Question:
For the first part in red, it's kept together in one line.
But for the second part in red, it's splitted to multiple lines, which is not pure text but composed by Text & Link.
Here is the code:
'''
PdfDocument pdfDoc = new PdfDocument(new PdfWriter(dest));
Document doc = new Document(pdfDoc, PageSize.A4, false);
doc.SetMargins(55f, 55f, 45f, 55f);
var pageWidth = doc.GetPageEffectiveArea(PageSize.A4).GetWidth();
var pageHeight = doc.GetPageEffectiveArea(PageSize.A4).GetHeight();
var text1 = "Our PDF toolkit offers you one of the best-documented and most versatile PDF engines in the world (written in Java and .NET), which allows you to not only integrate PDF functionalities into your workflow, but also in your applications, processes products";
var text2 = "We have an active community of partners, customers, and contributors, that help us every day to improve our products, documentation and support. We see them as part of our iText family, and hope you will join our family too.";
var riseText = "[12,13,14,15]";
var link1 = new Link("12", PdfAction.CreateURI("http://123.com"));
link1.SetTextRise(3).SetFontColor(ColorConstants.ORANGE);
link1.GetLinkAnnotation().SetBorder(new PdfAnnotationBorder(0, 0, 0));
var link2 = new Link("13", PdfAction.CreateURI("http://123.com"));
link2.GetLinkAnnotation().SetBorder(new PdfAnnotationBorder(0, 0, 0));
link2.SetTextRise(3).SetFontColor(ColorConstants.ORANGE);
var link3 = new Link("14", PdfAction.CreateURI("http://123.com"));
link3.GetLinkAnnotation().SetBorder(new PdfAnnotationBorder(0, 0, 0));
link3.SetTextRise(3).SetFontColor(ColorConstants.ORANGE);
var link4 = new Link("15", PdfAction.CreateURI("http://123.com"));
link4.GetLinkAnnotation().SetBorder(new PdfAnnotationBorder(0, 0, 0));
link4.SetTextRise(3).SetFontColor(ColorConstants.ORANGE);
var p1 = new Paragraph();
p1.SetWidth(200f).SetMarginBottom(20).SetTextAlignment(TextAlignment.JUSTIFIED);
p1.Add(text1);
p1.Add(new Text(riseText).SetTextRise(3).SetFontSize(9));
p1.Add(text2);
var p2 = new Paragraph();
p2.SetWidth(200f).SetTextAlignment(TextAlignment.JUSTIFIED);
p2.Add(text1);
p2.Add(new Text("[").SetTextRise(3).SetFontSize(9))
.Add(link1.SetFontSize(9))
.Add(new Text(",").SetTextRise(3).SetFontSize(9))
.Add(link2.SetFontSize(9))
.Add(new Text(",").SetTextRise(3).SetFontSize(9))
.Add(link3.SetFontSize(9))
.Add(new Text(",").SetTextRise(3).SetFontSize(9))
.Add(link4.SetFontSize(9))
.Add(new Text("]").SetTextRise(3).SetFontSize(9));
p2.Add(text2);
doc.Add(p1);
doc.Add(p2);
doc.Close();
'''
So my question is how to strictly keep text block (Text + Link) together in one line of Paragraph?
(For iText5, I think it can be achieved by utilizing .)
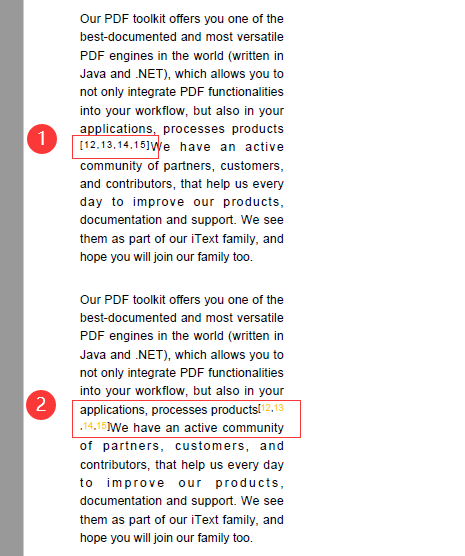
Answer: You can do a trick here and add an inner block element to a paragraph. That will make the inner block element behave like inline-block element in HTML/CSS and avoid word wrapping. Here is the code:
'''
var p2 = new Paragraph();
p2.SetWidth(200f).SetTextAlignment(TextAlignment.JUSTIFIED);
p2.Add(text1);
var inlineBlock = new Paragraph();
inlineBlock.Add(new Text("[").SetTextRise(3).SetFontSize(9))
.Add(link1.SetFontSize(9))
.Add(new Text(",").SetTextRise(3).SetFontSize(9))
.Add(link2.SetFontSize(9))
.Add(new Text(",").SetTextRise(3).SetFontSize(9))
.Add(link3.SetFontSize(9))
.Add(new Text(",").SetTextRise(3).SetFontSize(9))
.Add(link4.SetFontSize(9))
.Add(new Text("]").SetTextRise(3).SetFontSize(9));
p2.Add(inlineBlock);
p2.Add(text2);
'''